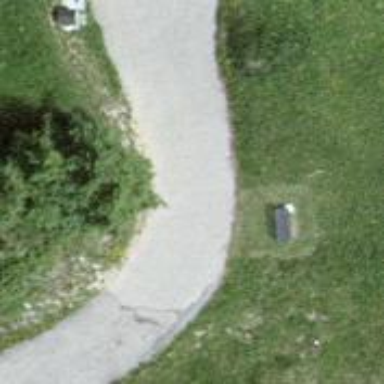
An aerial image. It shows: Bench.